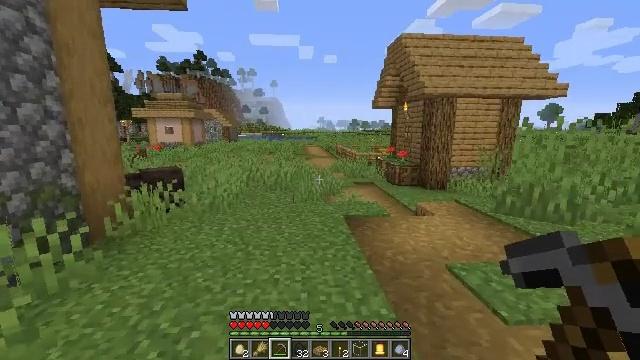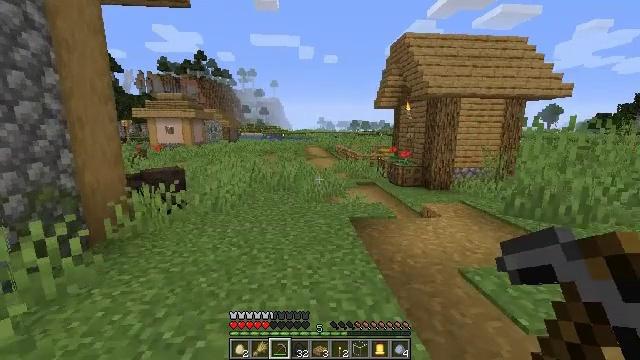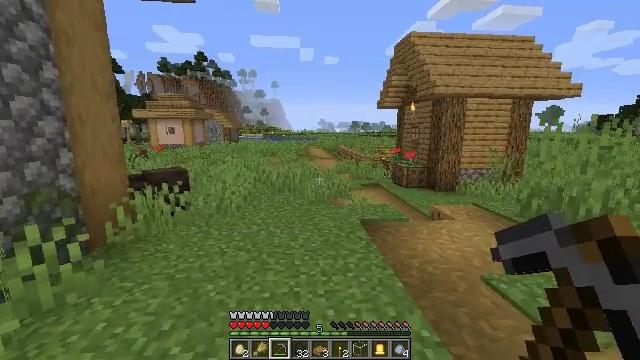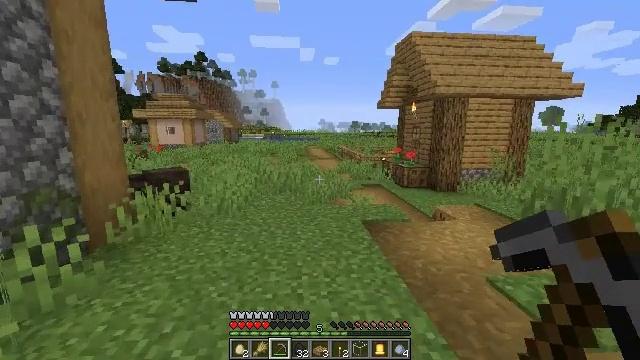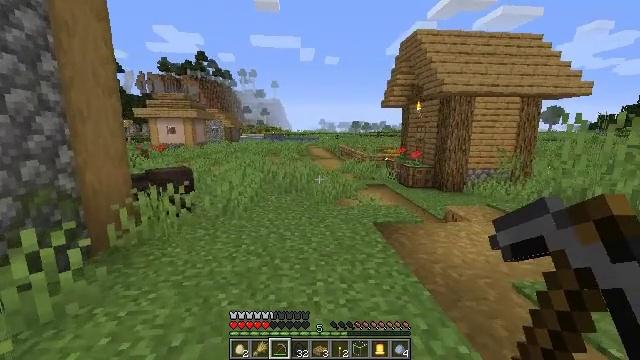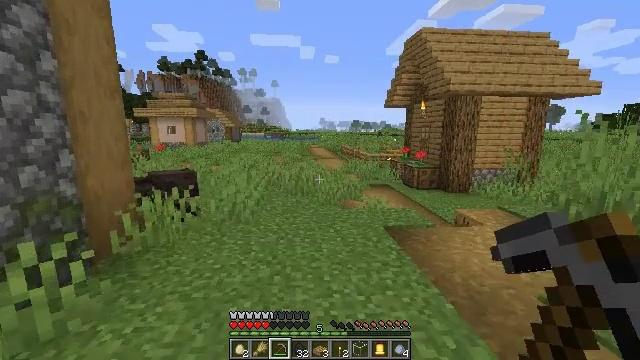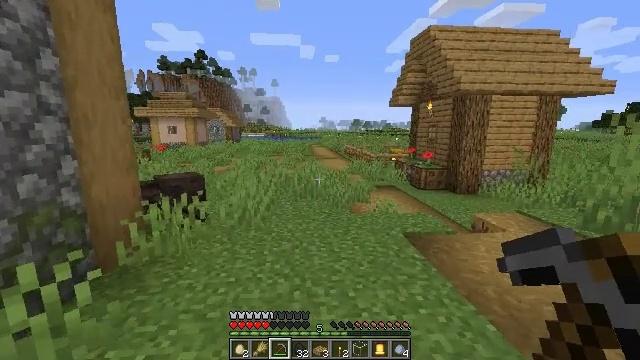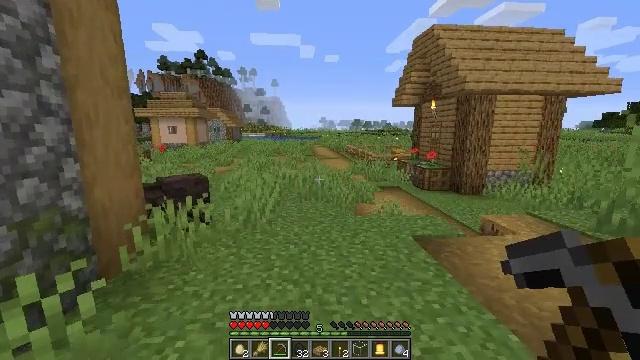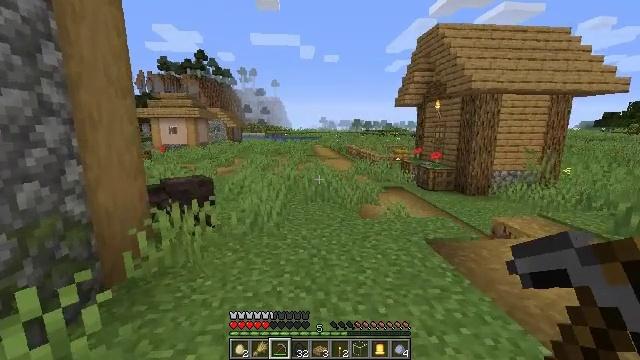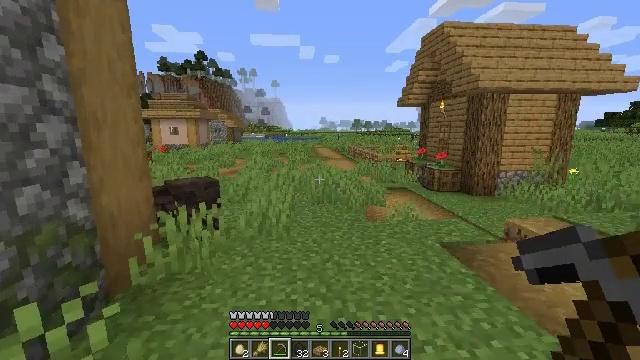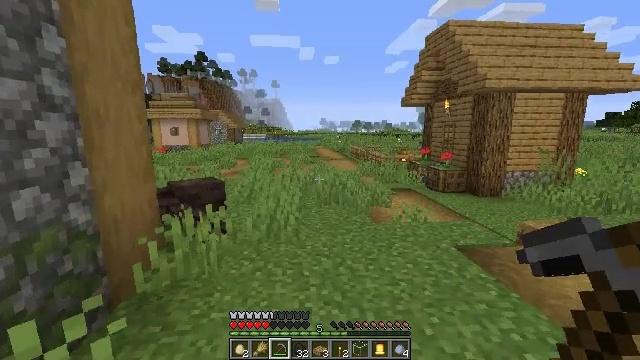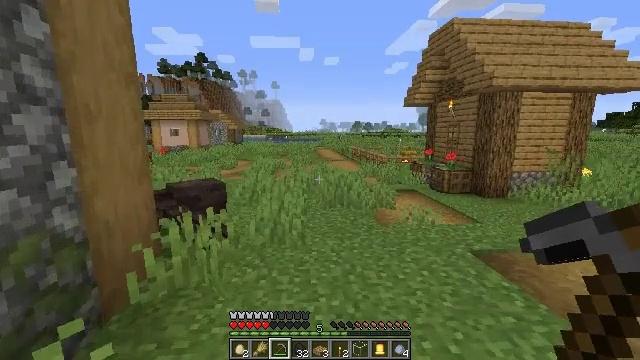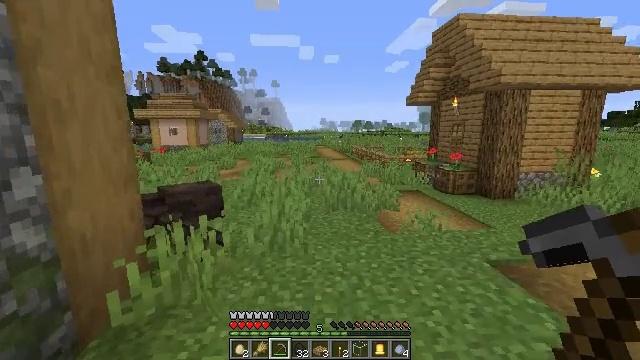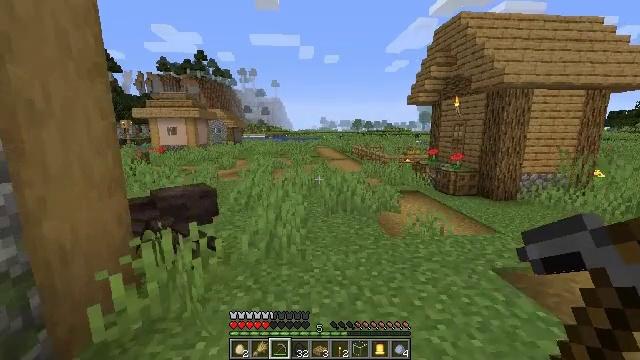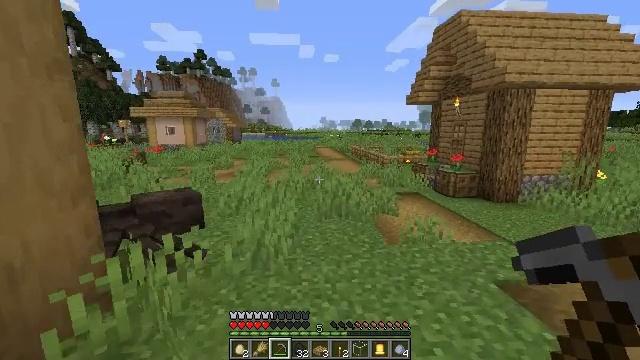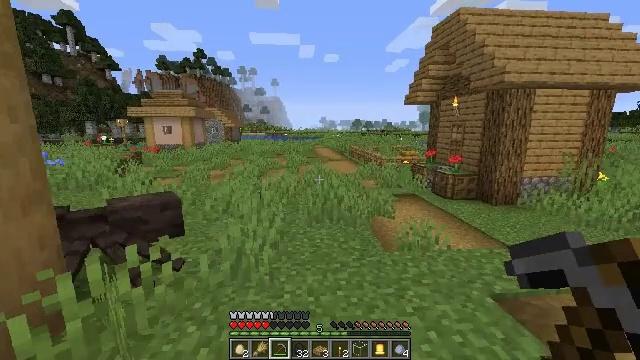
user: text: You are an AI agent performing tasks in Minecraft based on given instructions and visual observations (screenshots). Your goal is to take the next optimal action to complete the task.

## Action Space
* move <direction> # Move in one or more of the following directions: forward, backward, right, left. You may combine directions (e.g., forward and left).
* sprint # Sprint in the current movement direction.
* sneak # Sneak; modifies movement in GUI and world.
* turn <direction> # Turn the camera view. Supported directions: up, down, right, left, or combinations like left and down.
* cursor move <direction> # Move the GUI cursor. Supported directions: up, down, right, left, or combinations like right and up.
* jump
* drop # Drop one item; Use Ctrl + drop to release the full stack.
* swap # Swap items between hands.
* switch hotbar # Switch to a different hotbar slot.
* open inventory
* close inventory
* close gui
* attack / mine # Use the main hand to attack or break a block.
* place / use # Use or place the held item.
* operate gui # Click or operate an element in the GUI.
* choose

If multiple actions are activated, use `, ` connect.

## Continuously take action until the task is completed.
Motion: motion action
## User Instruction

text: Collect the oak door by breaking it.
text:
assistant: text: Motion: move forward and move left
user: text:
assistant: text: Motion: move forward and move left
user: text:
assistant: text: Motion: move forward and move left
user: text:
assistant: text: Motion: move forward and move left
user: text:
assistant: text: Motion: move forward and move left
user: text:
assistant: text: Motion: move forward and move left
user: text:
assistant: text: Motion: move forward and move left
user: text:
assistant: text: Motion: move forward and move left
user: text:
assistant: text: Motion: move forward and move left
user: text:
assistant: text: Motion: move forward
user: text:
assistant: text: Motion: move forward
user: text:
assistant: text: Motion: move forward
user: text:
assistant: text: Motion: move forward and move right
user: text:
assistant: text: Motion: move forward and move right
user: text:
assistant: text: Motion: move forward and move right
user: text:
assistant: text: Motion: move forward and move right
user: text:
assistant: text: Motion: move forward and move right
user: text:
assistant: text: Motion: move forward and move right
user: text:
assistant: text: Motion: move forward and move right
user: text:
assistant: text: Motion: move forward and move right
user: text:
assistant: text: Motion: move forward and move right
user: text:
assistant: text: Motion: move forward and move right, turn left and down
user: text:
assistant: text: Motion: turn left and down
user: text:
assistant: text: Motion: turn left and down
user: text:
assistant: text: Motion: no_op
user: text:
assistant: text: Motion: turn left
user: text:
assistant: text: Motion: turn left
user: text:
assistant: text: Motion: no_op
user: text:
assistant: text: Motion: no_op
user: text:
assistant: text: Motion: no_op